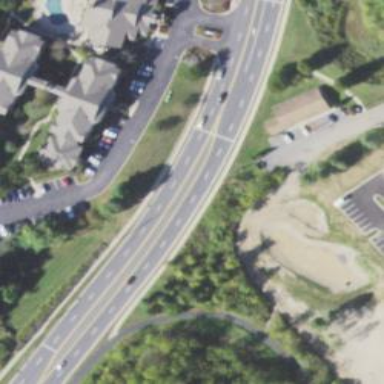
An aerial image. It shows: Secondary road with asphalt surface.